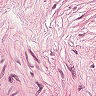
Metastatic tissue present: yes